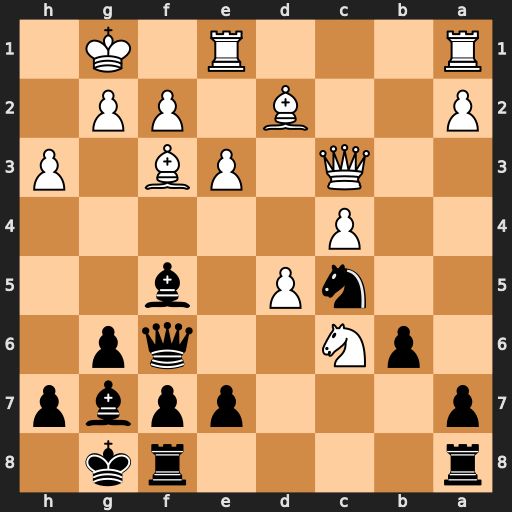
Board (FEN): r4rk1/p3ppbp/1pN2qp1/2nP1b2/2P5/2Q1PB1P/P2B1PP1/R3R1K1
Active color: b
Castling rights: -
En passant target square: -
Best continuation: Qxc3 Nxe7+ Kh8 Bxc3 Bxc3